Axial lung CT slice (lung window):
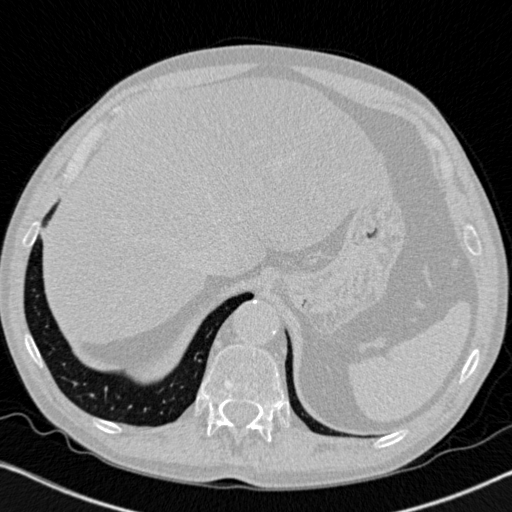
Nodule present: no